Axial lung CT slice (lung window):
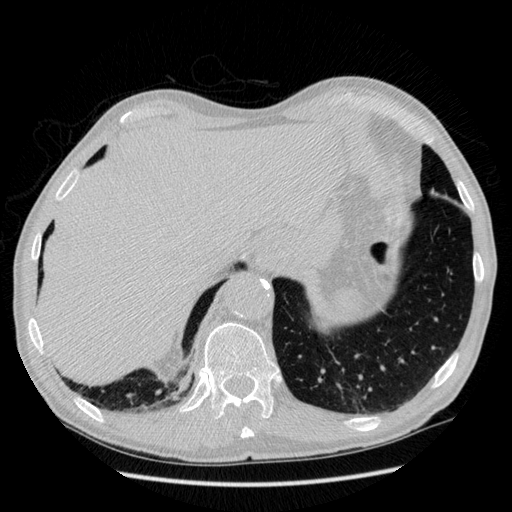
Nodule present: no